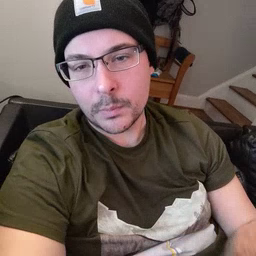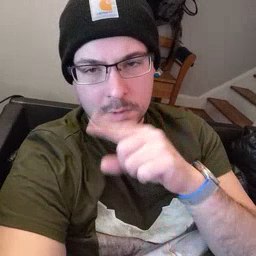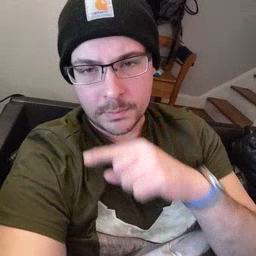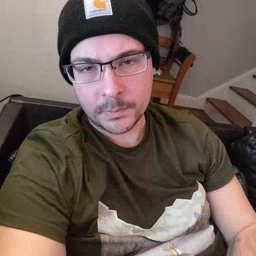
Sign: pretend